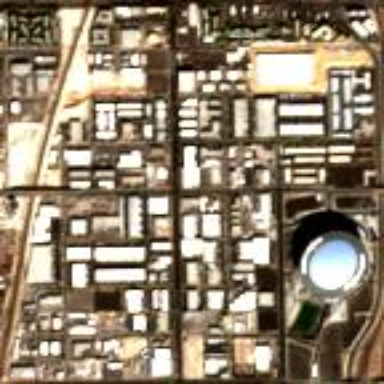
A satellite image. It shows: Industrial area.